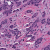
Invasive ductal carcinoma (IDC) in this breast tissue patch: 1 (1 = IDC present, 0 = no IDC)